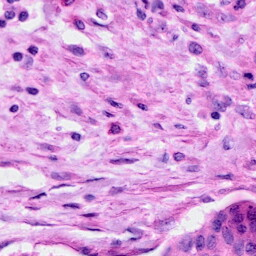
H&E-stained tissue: Cervix